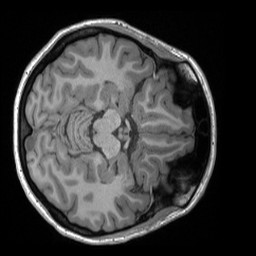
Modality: T1w
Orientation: axial
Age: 32
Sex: female
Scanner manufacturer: siemens
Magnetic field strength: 3 T
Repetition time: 2.4 s
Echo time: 0.00224 s